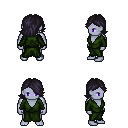
a pixel art fantasy rpg character, male body template, dark elf, purple skin, green robe, teal pants, raven swoop hairstyle, four views (front, back, left, right), 2x2 character sprite sheet, small pixel art, hard edges, no anti-aliasing